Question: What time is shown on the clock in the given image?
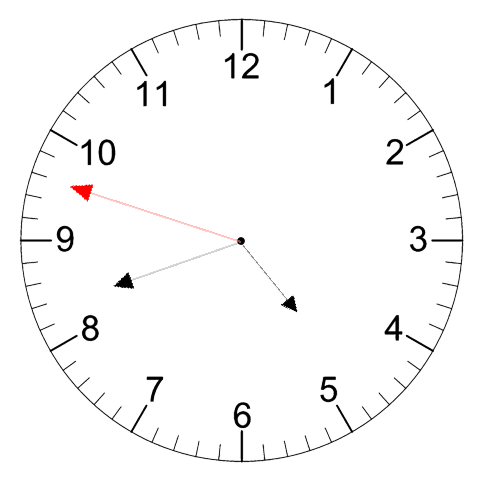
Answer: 04:41:48